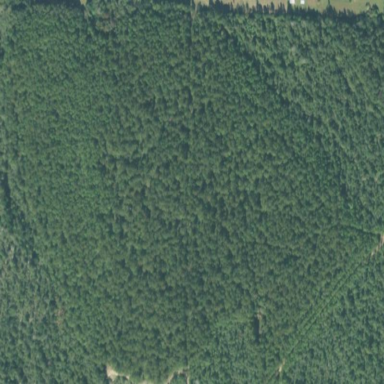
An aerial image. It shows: Forest area predominantly covered with needle-leaved trees.